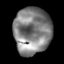
Tissue: lung
Cell type: Epithelial cells
Senescence score: 0.1753
Nuclear area (px): 1709
Mean DAPI intensity: 129.257